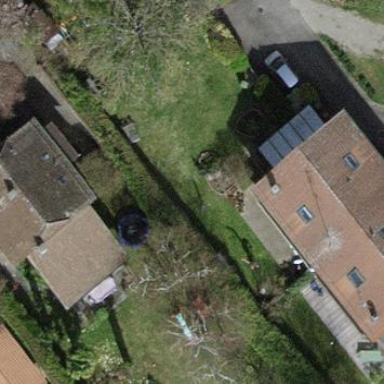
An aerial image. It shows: Garden surrounded by fence.